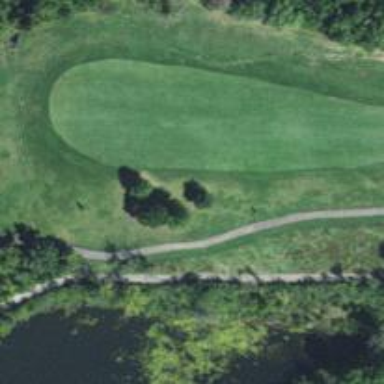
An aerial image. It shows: View of golf hole.